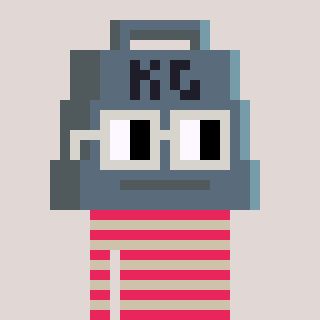
a pixel art character with square light gray glasses, a weight-shaped head and a bege-colored body on a warm background